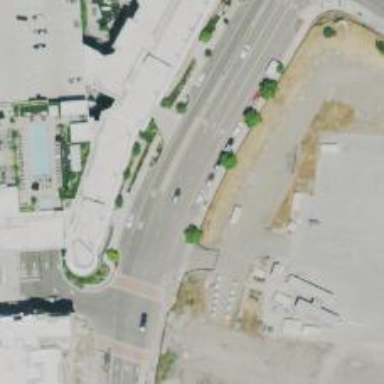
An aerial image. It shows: Secondary road with sidewalk on the left.